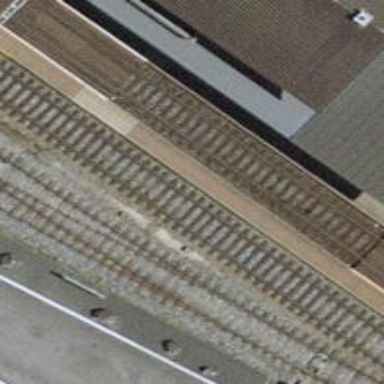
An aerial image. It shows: Railway signal.